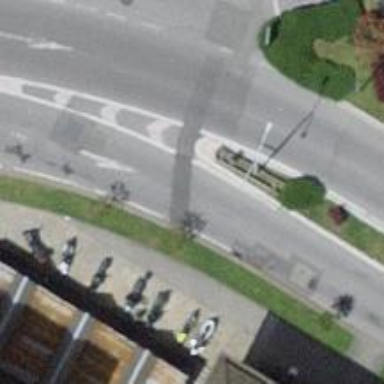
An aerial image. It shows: Residential road that intersects with roundabout.